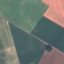
Label: AnnualCrop